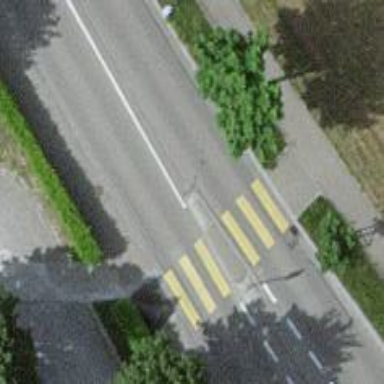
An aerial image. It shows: Zebra crossing on the road.